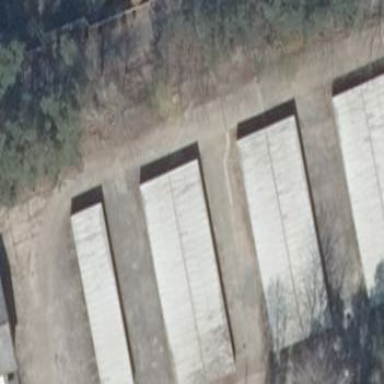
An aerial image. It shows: Flat roof building with grey roof.